Field crop: maize
Growth stage: 2
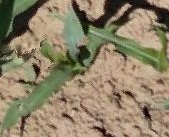
Species: maize